Question: I've used the child elements of the first node 'PovprecnaPlaca' before I noticed I need the child elements of the last one.
Picture of XML for reference:

Appreciate all the helpful answers!
XML looks like this:
'''
<PovprecnaPlaca>
<Datum>2017-07-01T00:00:00</Datum>
<BrutoPlacaZadnje3Mesece>1603,00</BrutoPlacaZadnje3Mesece>
<NetoPlacaZadnje3Mesece>1045,12</NetoPlacaZadnje3Mesece>
<BrutoPlaca>1593,10</BrutoPlaca>
<NetoPlaca>1039,55</NetoPlaca>
</PovprecnaPlaca>
<PovprecnaPlaca>
<Datum>2017-08-01T00:00:00</Datum>
<BrutoPlacaZadnje3Mesece>1602,98</BrutoPlacaZadnje3Mesece>
<NetoPlacaZadnje3Mesece>1045,45</NetoPlacaZadnje3Mesece>
<BrutoPlaca>1613,62</BrutoPlaca>
<NetoPlaca>1051,73</NetoPlaca>
</PovprecnaPlaca>
</Place>
</PovprecnePlace>
'''
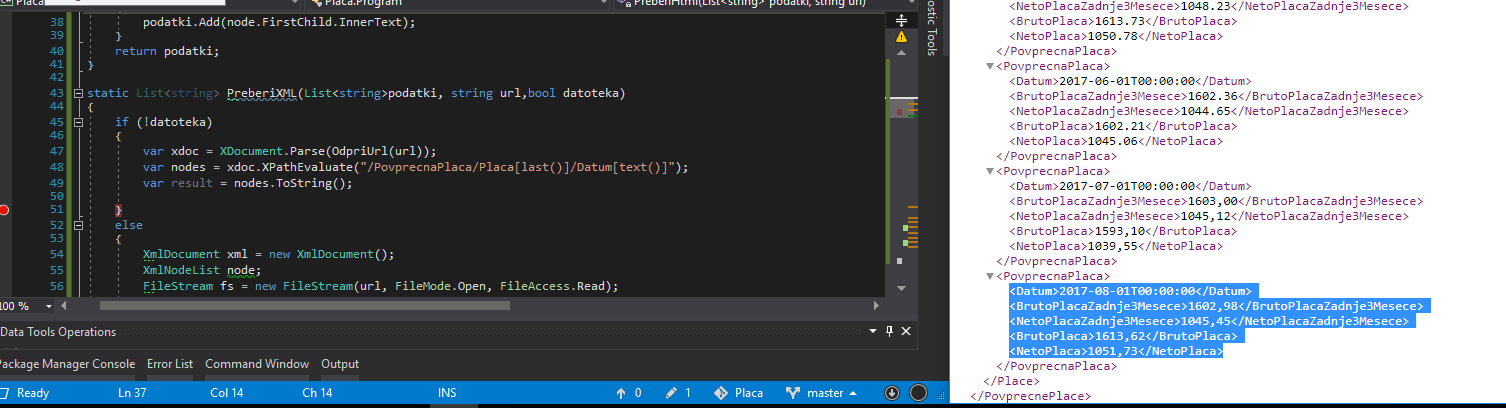
Answer: Get 'Datum' node from the last 'PovprecnaPlaca' of each 'Place'.
'''
var nodes = xdoc.XPathSelectElements("//PovprecnaPlaca[last()]/Datum");
'''
Get the text inside each node.
'''
List<string> results = nodes.Select(d => d.Value).ToList();
'''
Two reasons why your attemp didn't work: 1) It starts from root node "/" of the document and there's no 'PovprecnaPlaca' node at this level. 2) By calling 'text()' it's getting 'XText' which raises an exception in Linq as it expects nodes as a result when calling 'XPathSelectElements()'.